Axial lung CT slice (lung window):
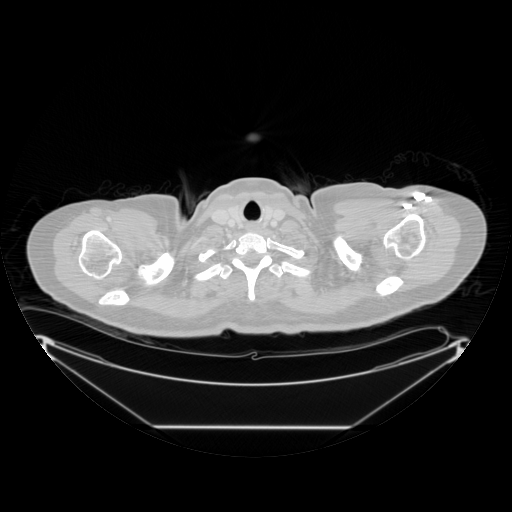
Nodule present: no